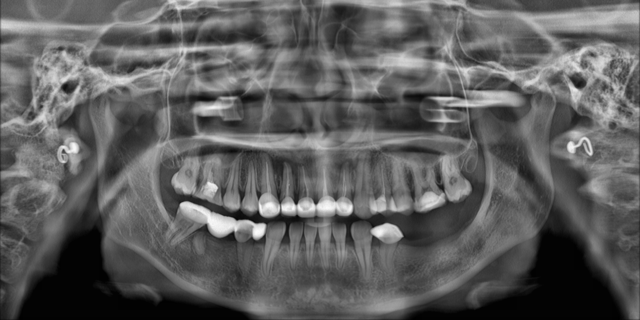
adult